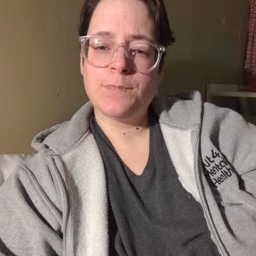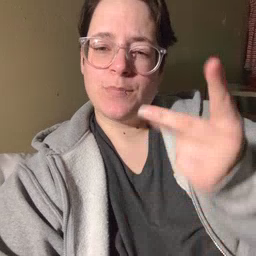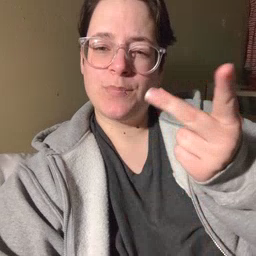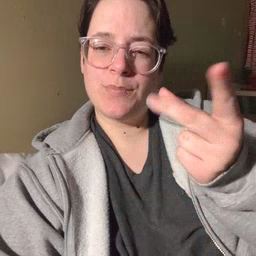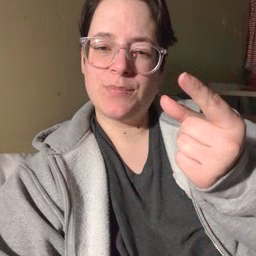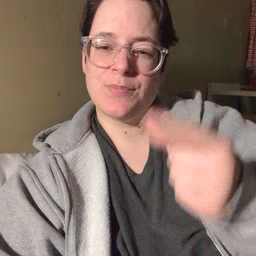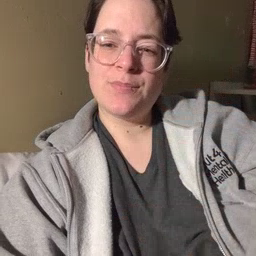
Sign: dog